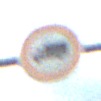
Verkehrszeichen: VerbotFuerKraftfahrzeugeUeberDreiKommaFuenfTonnen
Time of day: MorningAfternoon
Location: Outdoor (Nature)
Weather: PartlyCloudy
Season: NotSpecified
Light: Natural